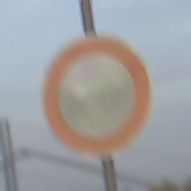
Verkehrszeichen: VerbotFahrzeugeAllerArt
Umgebung: Outdoor, Urban
Tageszeit: SunriseSunset
Wetter: PartlyCloudy
Licht: Natural
Jahreszeit: NotSpecified
Kontrast: LowContrast